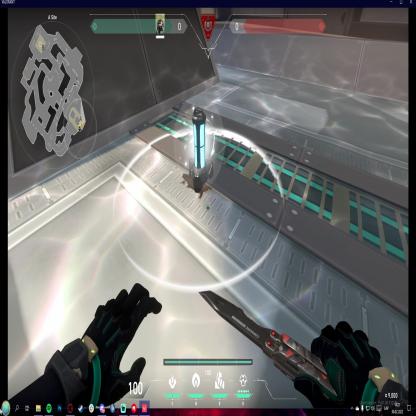
Label: planted spike